八年级 · 解析几何
某中学九年级甲、乙两班商定举行一次远足活动, $A 、 B$ 两地相距 10 千米,甲班从 A 地出发匀速步行到 B 地, 乙班从 B 地出发匀速步行到 A 地. 两班同时出发,相向而行. 设步行时间为 $x$ 小时, 甲、乙两班离 A 地的距离分别为 $y_{1}$ 千米、 $y_{2}$ 千米, $y_{1} 、 y_{2}$ 与 $x$ 的函数关系图象如图所示, 根据图象解答下列问题:

(1) 直接写出 $y_{1} 、 y_{2}$ 与 $x$ 的函数关系式;

（2）求甲、乙两班学生出发后，几小时相遇？相遇时乙班离Ａ地多少千米?

(3) 甲、乙两班相距 4 千米时所用时间是多少小时?

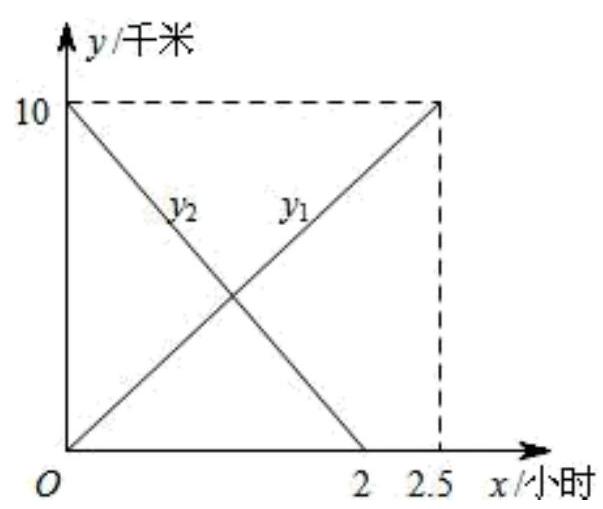
答案: 解：(1) 根据图可以得到甲 2.5 小时, 走 10 千米, 则每小时走 4 千米, 则函数关系是: $y=4 x$,乙班从 $B$ 地出发匀速步行到 $A$ 地, 2 小时走了 10 千米, 则每小时走 5 千米,

则函数关系式是: $y=-5 x+10$.

(2) 由图象可知甲班速度为 $4 \mathrm{~km} / h$, 乙班速度为 $5 \mathrm{~km} / h$,设甲、乙两班学生出发后, $x$ 小时相遇, 则 $4 x+5 x=10$,解得 $x=\frac{10}{9}$.

当 $x=\frac{10}{9}$ 时, $y=-5 \times \frac{10}{9}+10=\frac{40}{9}$,

$\therefore$ 相遇时乙班离 $A$ 地为 $\frac{40}{9} \mathrm{~km}$.

(3) 甲、乙两班首次相距 4 千米，

即两班走的路程之和为 $6 \mathrm{~km}$,

故 $4 x+5 x=6$,

解得 $x=\frac{2}{3} h$.

$\therefore$ 甲、乙两班首次相距 4 千米时所用时间是 $\frac{2}{3} h$.